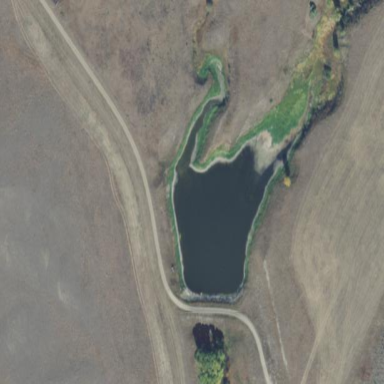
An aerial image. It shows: Peaceful pond surrounded by nature.